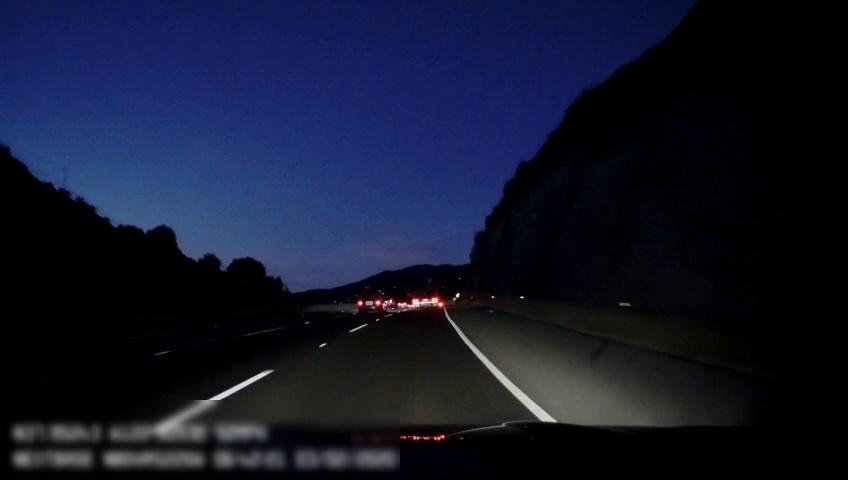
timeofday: Night
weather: Other
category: Drivable Space
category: Vehicles | Car
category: Vehicles | SUV
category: Vehicles | Truck
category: Lanes | Current Lane
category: Lanes | Current Lane
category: Lanes | Alternate Lane
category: Lanes | Alternate Lane